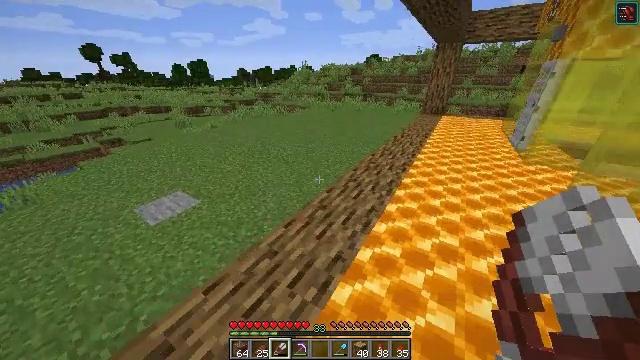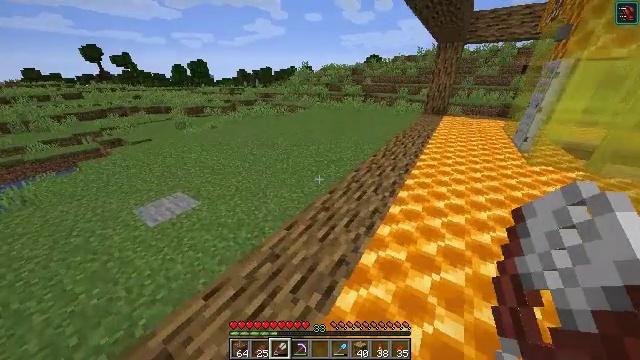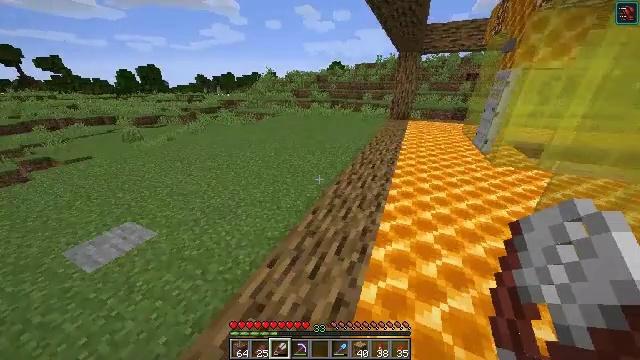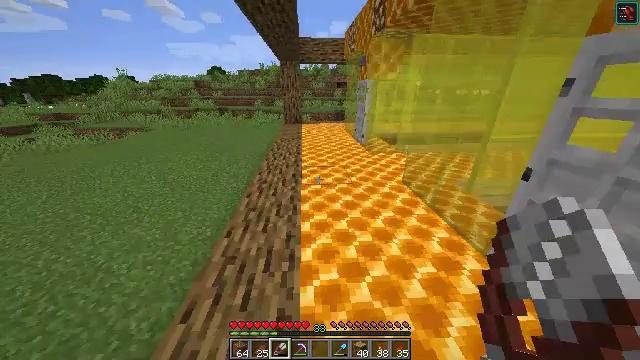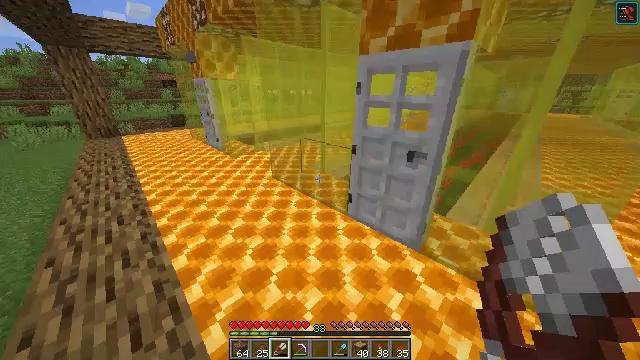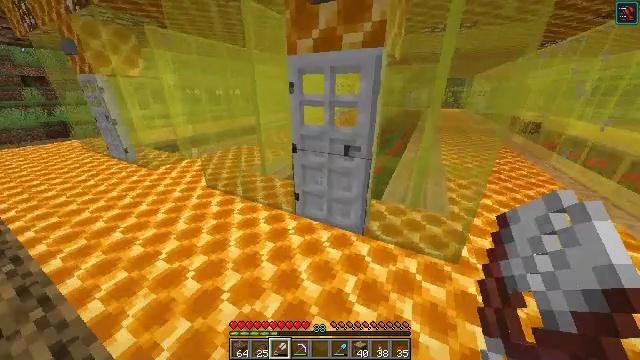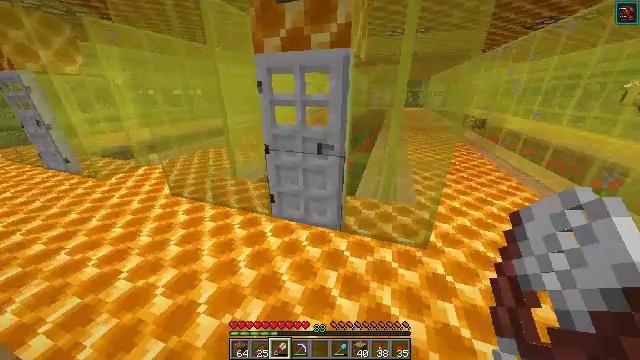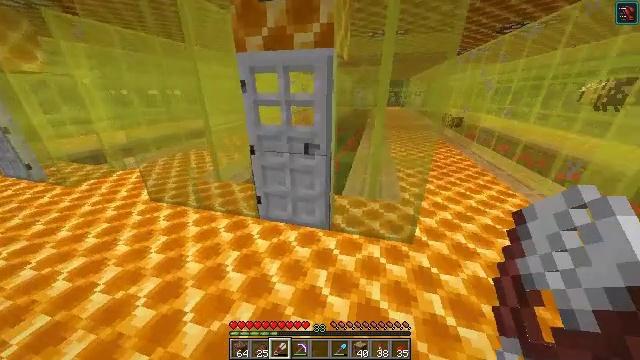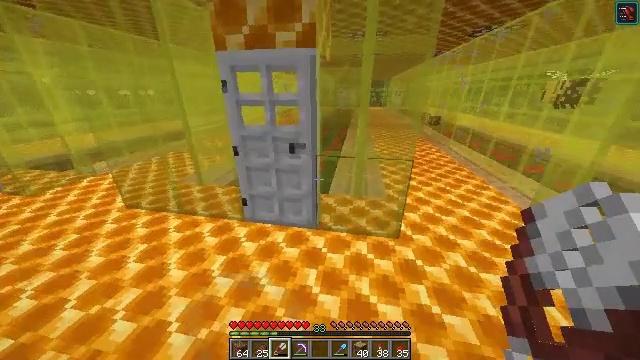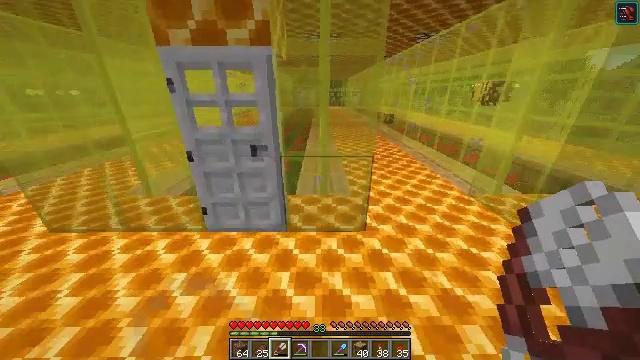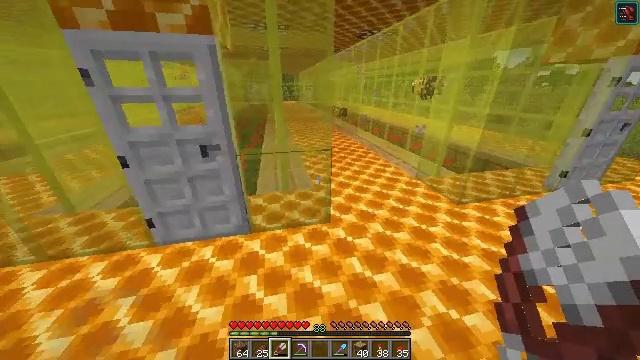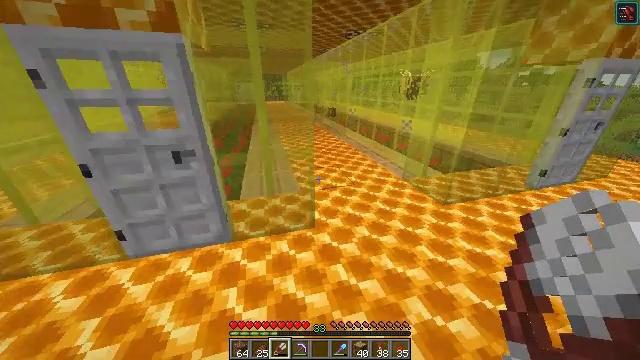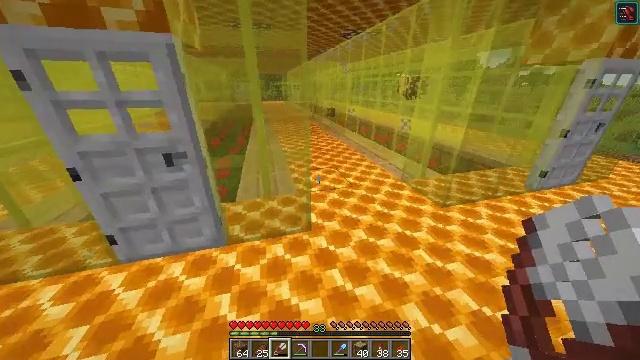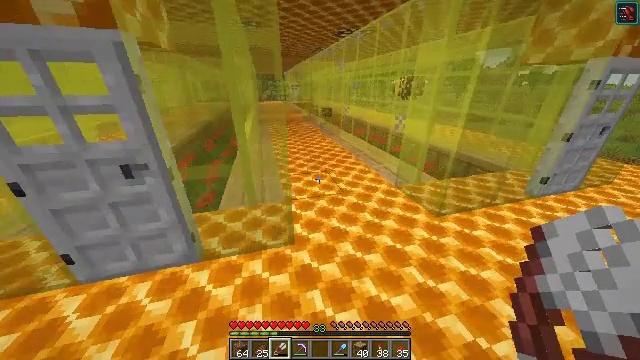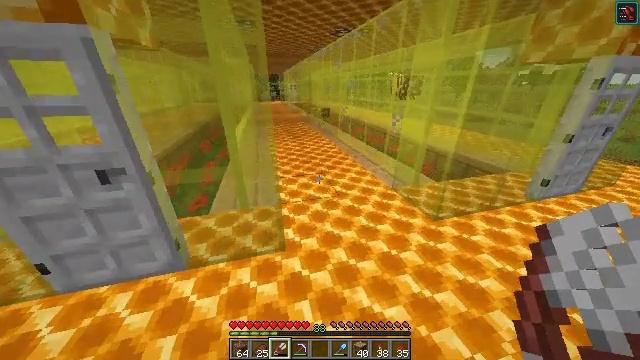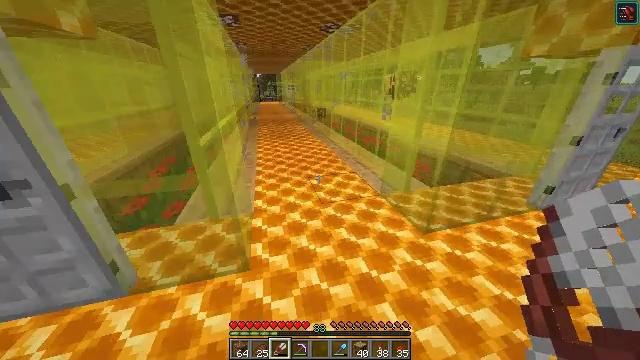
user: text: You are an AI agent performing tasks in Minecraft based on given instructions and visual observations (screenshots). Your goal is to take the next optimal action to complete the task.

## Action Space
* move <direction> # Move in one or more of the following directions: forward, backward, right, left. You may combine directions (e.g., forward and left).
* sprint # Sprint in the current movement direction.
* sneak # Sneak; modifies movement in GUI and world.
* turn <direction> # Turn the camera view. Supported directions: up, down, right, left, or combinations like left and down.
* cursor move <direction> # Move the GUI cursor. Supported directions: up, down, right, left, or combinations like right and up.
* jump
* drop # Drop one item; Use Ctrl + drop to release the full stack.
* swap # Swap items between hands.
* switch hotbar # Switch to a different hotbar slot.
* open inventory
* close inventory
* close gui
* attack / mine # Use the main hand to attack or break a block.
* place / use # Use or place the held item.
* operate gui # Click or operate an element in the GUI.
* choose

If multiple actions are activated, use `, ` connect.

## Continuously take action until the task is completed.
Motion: motion action
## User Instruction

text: Interact with the crafting table to make a honeycomb block from honeycombs.
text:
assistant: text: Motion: move forward
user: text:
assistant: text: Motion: turn right and up
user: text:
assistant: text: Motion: turn right and up
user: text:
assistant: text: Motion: turn right
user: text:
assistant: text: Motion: turn right
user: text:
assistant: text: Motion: turn right
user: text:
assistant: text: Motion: turn right
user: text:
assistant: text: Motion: turn right
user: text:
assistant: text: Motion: turn right
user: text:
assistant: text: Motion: turn right and down
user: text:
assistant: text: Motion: move forward and move right, turn right
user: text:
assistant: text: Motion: move forward and move right
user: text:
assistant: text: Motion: move forward and move right
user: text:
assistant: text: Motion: move forward and move right
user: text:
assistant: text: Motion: move forward and move right
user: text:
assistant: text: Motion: move forward, turn left and up
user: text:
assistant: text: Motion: move forward, turn left and up
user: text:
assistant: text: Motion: turn left and up
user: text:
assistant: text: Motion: turn left and up
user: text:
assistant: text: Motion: move forward, turn left and up
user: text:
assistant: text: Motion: move forward, turn up
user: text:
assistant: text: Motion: no_op
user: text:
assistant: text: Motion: no_op
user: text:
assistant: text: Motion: move forward
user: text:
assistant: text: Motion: move forward
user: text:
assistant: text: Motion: move forward
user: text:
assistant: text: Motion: move forward
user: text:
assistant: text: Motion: move forward
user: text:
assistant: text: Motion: move forward, turn right and down
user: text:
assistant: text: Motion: move forward, turn right and down